RGB frame:
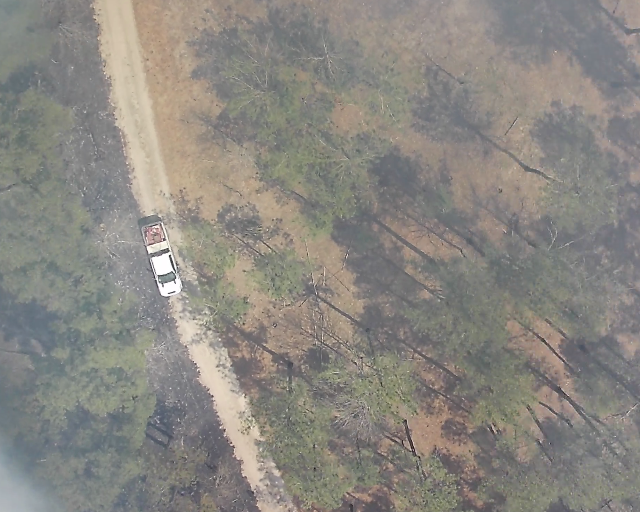
Thermal frame:
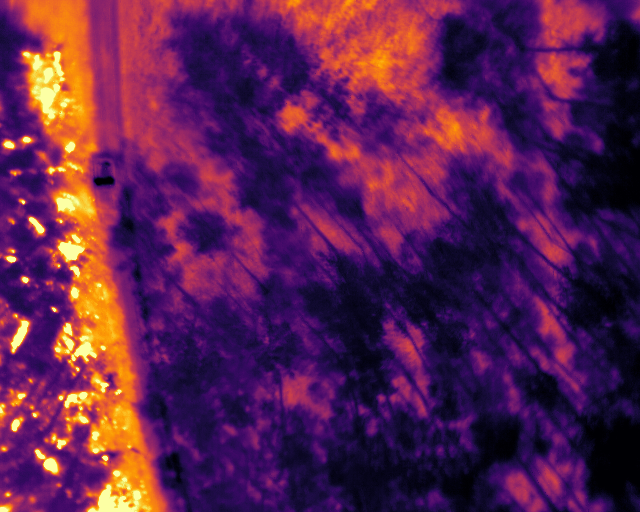
Captured: 2026-02-27 02:41:12
Pixels at or above 80 °C: 1138 (fraction of frame: 0.003473)